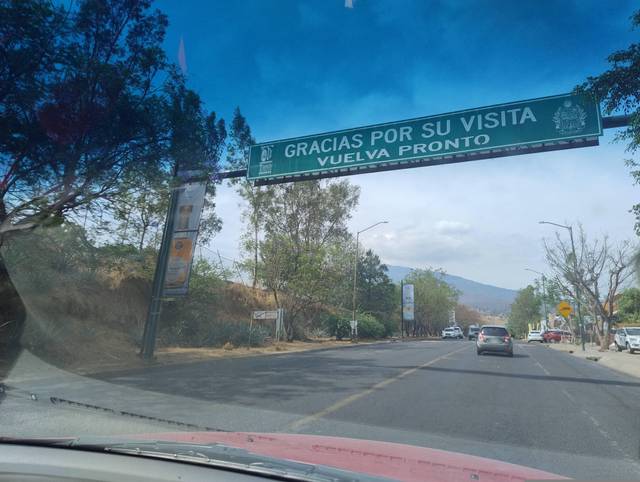
Region: Mexico
Coordinates: 20.875, -103.832